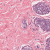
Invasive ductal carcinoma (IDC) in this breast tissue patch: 0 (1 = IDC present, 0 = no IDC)